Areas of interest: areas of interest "Lanyang Lake"
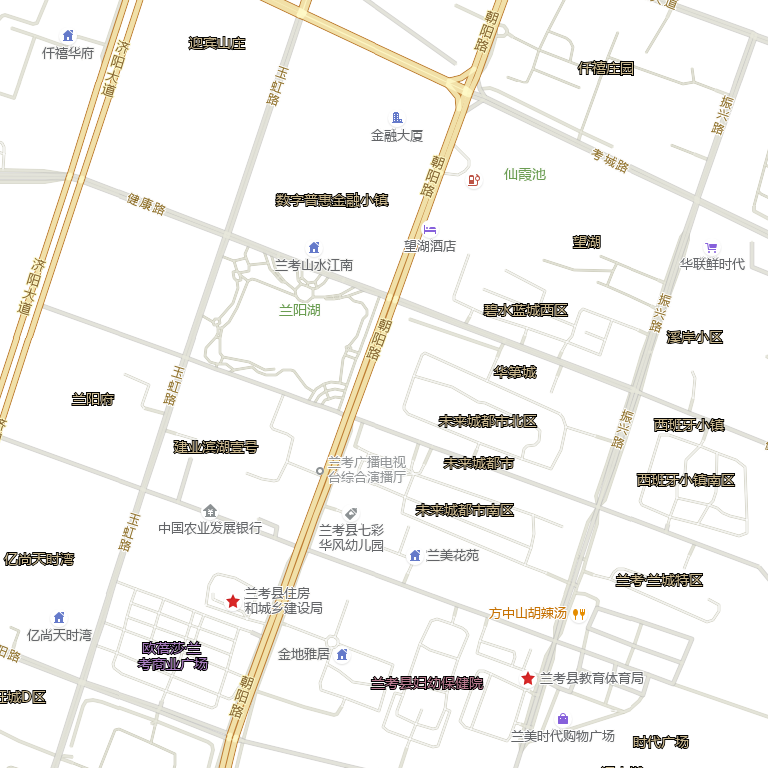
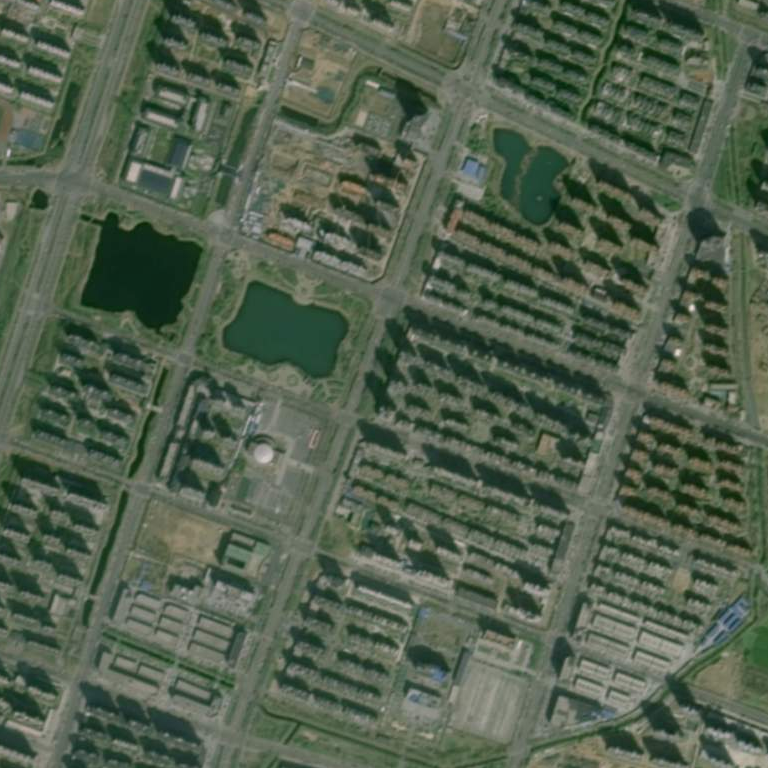